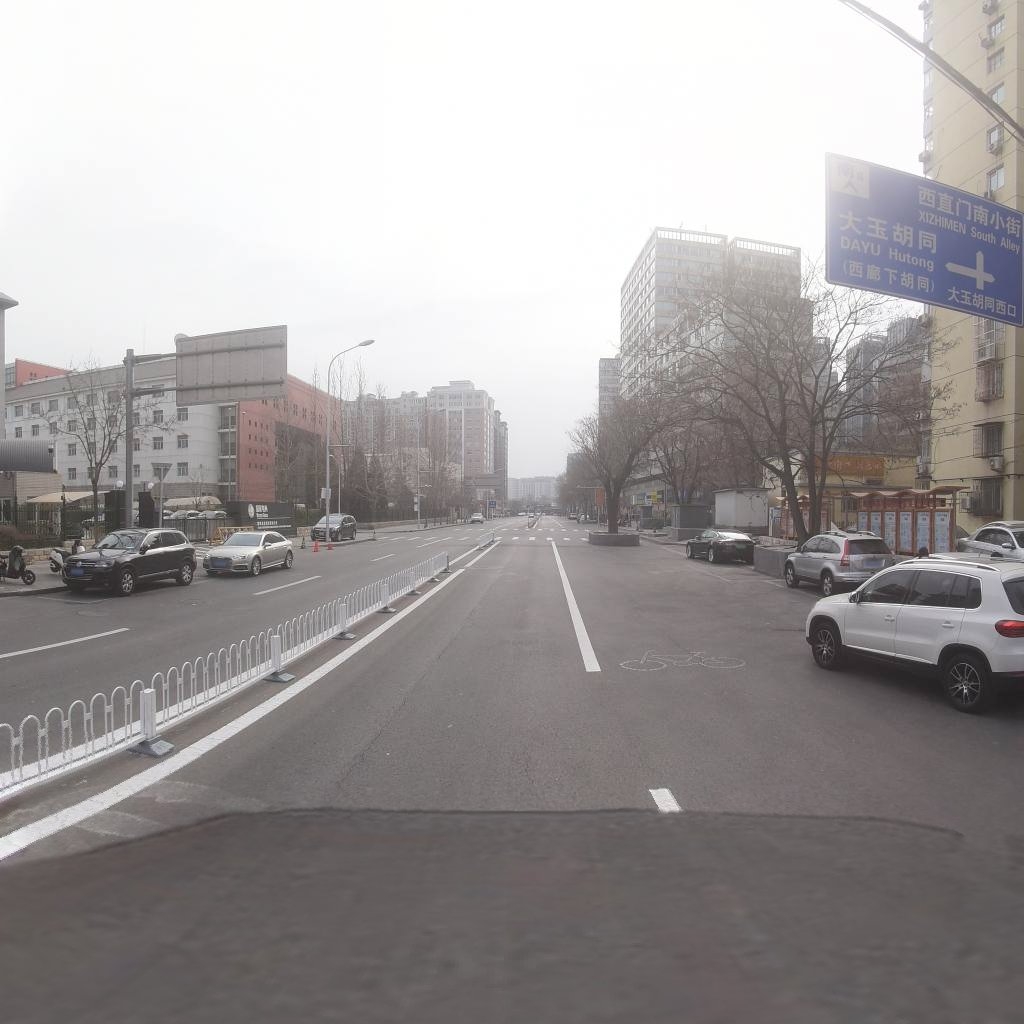
Region: Xicheng
Road damage annotations: longitudinal crack